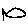
Label: fish